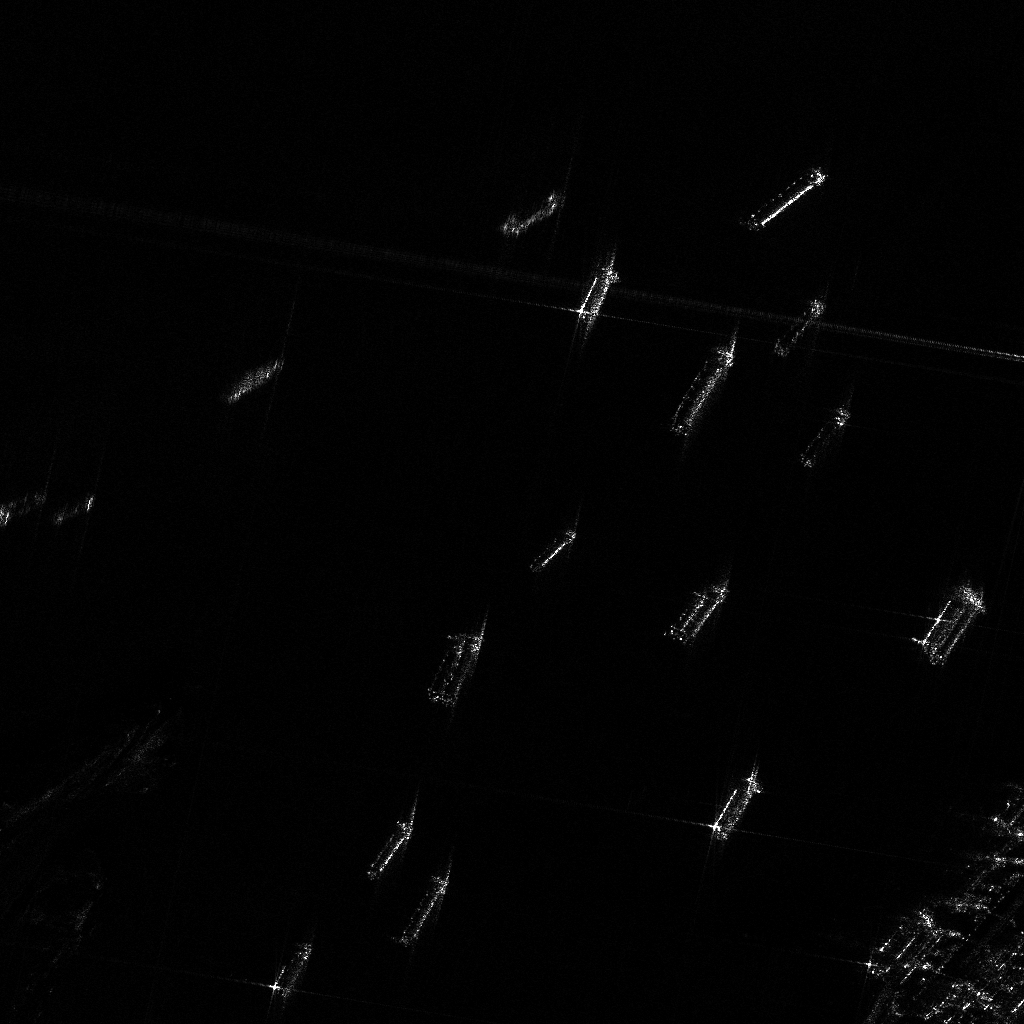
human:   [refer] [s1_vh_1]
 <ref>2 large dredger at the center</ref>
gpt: <box>[[42, 60, 46, 68, 20], [66, 32, 70, 43, 36]]</box>

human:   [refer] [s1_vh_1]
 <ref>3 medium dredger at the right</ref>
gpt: <box>[[91, 56, 94, 64, 36], [76, 27, 80, 35, 36], [78, 39, 82, 46, 36]]</box>

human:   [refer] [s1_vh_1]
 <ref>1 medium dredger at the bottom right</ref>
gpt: <box>[[70, 74, 73, 82, 36]]</box>

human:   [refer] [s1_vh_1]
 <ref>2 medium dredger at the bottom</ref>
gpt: <box>[[40, 84, 43, 92, 36], [36, 78, 39, 86, 36]]</box>

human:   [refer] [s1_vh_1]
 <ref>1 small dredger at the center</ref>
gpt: <box>[[52, 50, 55, 56, 36]]</box>